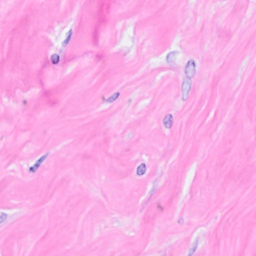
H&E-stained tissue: Breast